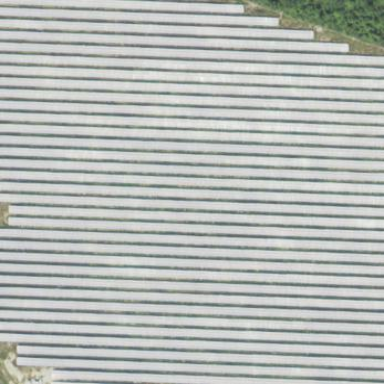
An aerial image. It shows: Solar power plant with photovoltaic technology surrounded by fence.